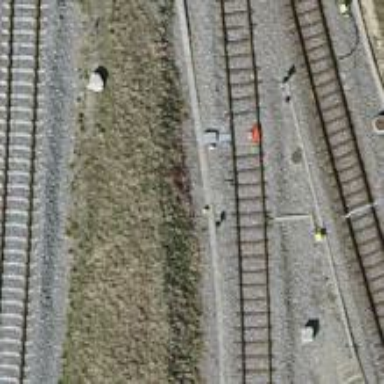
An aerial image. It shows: Wedge is used for the railway derail.